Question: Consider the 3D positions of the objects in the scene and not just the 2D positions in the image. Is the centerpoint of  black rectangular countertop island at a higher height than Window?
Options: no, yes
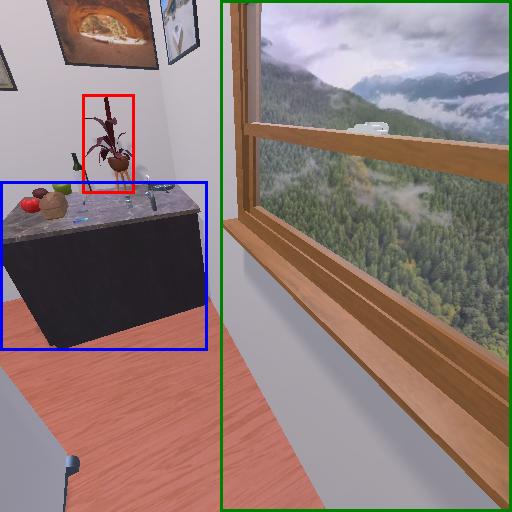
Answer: no